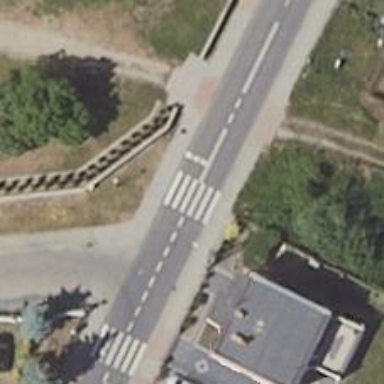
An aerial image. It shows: Uncontrolled crossing on the road.